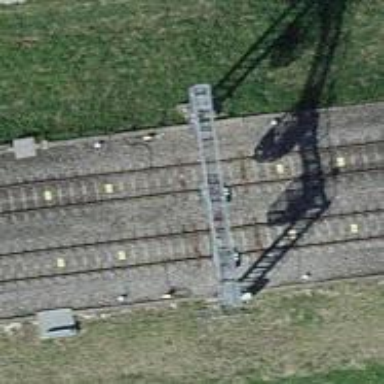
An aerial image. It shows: Single-track railway with electrified contact lines.